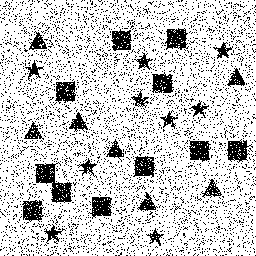
Squares: 11
Triangles: 7
Stars: 9
Total shapes: 27